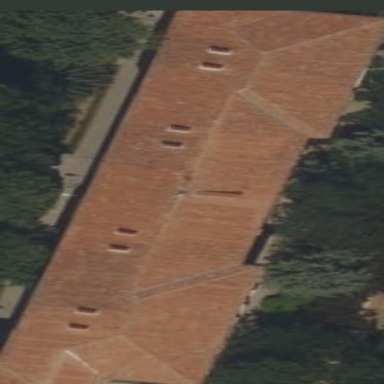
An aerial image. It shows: Gabled roof made of roof tiles on apartment building.